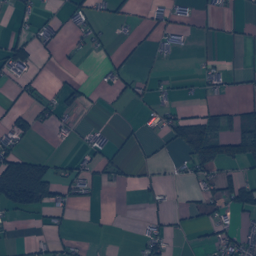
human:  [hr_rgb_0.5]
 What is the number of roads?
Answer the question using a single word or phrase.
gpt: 69

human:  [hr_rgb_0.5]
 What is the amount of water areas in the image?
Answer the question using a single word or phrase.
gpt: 6

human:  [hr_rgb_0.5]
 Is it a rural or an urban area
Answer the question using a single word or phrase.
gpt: rural

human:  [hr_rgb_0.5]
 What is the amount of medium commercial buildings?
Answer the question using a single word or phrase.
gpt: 4

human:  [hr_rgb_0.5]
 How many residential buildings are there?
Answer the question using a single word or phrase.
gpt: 442

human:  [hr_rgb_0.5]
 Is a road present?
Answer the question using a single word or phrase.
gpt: yes

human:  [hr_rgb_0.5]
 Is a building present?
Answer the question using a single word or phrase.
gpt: yes

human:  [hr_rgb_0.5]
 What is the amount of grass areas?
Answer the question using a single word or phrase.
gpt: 124

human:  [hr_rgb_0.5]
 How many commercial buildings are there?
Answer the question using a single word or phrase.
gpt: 10

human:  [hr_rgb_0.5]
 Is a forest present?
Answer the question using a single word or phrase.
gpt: yes

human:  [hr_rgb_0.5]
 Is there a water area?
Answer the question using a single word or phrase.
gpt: yes

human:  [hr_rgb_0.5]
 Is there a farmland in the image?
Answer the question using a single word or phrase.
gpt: yes

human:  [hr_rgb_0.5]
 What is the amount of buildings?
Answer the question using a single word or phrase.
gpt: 457

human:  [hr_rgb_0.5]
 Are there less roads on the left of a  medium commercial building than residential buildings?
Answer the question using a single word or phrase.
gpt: yes

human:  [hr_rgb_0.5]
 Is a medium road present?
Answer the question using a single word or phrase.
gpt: no

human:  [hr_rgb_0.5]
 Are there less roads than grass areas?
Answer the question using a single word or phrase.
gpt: yes

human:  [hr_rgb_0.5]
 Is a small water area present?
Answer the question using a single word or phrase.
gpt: yes

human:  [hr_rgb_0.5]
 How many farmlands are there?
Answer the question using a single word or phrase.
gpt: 101

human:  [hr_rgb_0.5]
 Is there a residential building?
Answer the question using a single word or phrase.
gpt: yes

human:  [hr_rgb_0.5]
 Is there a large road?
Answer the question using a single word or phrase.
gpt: no

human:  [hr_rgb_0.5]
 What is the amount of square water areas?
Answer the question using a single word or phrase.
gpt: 0

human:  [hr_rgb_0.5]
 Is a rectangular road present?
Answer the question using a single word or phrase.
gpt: no

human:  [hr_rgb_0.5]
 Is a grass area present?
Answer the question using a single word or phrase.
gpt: yes

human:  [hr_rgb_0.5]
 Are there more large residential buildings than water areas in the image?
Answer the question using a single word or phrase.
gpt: no

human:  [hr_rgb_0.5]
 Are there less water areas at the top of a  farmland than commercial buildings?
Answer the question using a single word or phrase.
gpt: yes

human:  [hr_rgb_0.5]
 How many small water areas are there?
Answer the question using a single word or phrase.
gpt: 5

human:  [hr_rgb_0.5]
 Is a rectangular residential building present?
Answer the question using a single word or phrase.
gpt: yes

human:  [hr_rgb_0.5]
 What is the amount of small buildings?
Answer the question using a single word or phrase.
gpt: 410

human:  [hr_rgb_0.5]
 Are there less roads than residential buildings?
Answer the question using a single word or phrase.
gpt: yes

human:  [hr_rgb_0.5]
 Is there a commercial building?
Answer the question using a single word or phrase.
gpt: yes

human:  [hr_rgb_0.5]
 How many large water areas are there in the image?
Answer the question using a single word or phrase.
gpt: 0

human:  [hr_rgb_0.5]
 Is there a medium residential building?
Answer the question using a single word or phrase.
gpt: yes

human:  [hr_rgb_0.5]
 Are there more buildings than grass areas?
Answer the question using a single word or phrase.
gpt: yes

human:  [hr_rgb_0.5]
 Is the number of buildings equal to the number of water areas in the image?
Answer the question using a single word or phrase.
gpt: no

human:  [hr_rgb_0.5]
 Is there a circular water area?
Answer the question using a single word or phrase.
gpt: no

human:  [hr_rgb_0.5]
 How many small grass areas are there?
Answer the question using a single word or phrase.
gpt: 7

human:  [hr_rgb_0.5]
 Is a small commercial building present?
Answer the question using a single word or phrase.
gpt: yes

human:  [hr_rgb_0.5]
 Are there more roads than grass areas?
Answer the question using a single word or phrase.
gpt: no

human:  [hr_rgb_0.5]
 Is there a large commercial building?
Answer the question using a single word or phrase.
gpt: yes

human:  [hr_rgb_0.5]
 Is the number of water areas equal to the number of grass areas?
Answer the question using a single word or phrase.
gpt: no

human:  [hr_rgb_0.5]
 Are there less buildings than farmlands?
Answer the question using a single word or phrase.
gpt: no

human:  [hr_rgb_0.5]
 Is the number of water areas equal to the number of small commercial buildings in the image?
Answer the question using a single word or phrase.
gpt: no

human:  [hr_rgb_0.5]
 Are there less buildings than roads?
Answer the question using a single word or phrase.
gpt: no

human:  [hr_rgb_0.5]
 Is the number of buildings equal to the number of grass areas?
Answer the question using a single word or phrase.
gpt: no

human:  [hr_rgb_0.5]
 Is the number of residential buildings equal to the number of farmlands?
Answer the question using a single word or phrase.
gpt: no

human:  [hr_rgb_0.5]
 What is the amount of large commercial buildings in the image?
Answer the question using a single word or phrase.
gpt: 2

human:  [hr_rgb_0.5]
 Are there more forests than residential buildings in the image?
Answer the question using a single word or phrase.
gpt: no

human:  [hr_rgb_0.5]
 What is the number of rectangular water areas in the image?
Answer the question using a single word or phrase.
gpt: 0

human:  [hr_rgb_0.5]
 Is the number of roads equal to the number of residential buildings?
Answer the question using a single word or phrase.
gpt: no

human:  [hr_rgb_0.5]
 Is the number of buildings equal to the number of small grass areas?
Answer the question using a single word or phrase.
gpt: no

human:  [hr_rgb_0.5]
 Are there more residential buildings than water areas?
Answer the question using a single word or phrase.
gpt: yes

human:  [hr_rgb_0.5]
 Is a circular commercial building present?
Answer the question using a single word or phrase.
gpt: yes

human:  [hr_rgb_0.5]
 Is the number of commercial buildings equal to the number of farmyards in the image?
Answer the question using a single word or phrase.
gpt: no

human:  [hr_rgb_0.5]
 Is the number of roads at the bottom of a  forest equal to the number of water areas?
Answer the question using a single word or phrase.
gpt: no

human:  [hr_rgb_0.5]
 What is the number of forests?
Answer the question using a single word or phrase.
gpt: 98

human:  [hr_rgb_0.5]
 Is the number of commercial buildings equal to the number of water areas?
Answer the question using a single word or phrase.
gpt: no

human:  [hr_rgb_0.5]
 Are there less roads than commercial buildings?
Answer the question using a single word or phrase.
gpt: no

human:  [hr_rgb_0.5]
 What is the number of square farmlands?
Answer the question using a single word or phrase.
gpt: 0

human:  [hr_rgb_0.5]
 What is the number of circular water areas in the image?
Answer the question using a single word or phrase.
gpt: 0

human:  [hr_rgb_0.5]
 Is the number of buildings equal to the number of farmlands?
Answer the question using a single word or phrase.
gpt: no

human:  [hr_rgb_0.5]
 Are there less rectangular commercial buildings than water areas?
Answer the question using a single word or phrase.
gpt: yes

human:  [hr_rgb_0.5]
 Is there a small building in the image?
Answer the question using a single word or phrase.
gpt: yes

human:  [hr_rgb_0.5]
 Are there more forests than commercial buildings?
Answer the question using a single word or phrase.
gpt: yes

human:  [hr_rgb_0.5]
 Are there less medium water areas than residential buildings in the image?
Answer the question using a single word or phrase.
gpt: yes